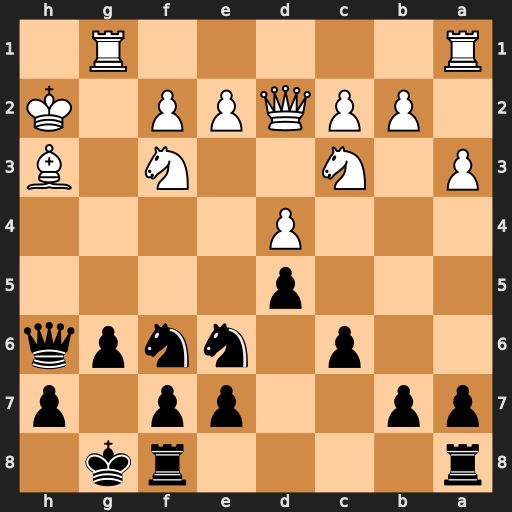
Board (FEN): r4rk1/pp2pp1p/2p1nnpq/3p4/3P4/P1N2N1B/1PPQPP1K/R5R1
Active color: b
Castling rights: -
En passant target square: -
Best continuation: Nf4 Rg3 Ng4+